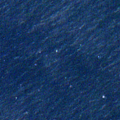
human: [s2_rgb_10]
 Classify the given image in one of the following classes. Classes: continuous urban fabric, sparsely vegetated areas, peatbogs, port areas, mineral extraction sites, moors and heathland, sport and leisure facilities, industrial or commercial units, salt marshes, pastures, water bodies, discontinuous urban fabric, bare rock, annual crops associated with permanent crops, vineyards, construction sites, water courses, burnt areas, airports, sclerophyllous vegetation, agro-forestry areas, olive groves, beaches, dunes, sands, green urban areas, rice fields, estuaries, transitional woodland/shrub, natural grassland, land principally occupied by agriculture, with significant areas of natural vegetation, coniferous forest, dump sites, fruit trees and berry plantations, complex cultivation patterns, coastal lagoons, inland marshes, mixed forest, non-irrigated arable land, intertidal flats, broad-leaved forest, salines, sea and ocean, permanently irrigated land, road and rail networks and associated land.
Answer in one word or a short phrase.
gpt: sea and ocean